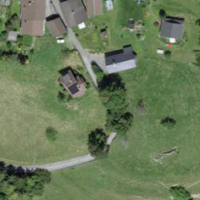
EUNIS habitat code: 55
Species observed at this site:
Cerastium tomentosum